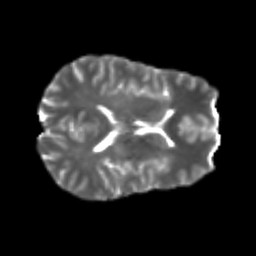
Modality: T2w
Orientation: axial
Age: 25
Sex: male
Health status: healthy
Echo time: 0.074 s